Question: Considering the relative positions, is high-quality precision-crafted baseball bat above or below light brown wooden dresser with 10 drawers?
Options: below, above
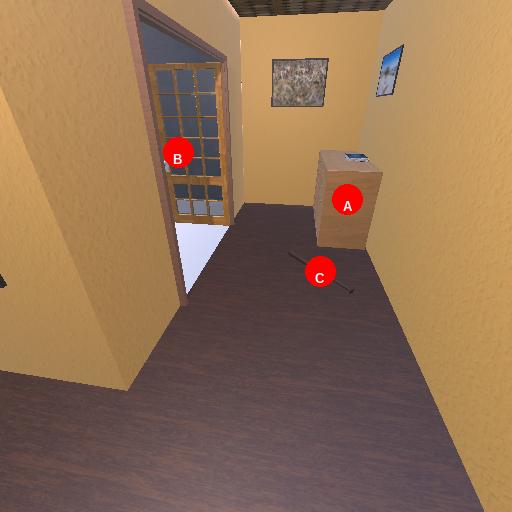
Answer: below